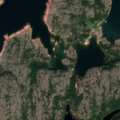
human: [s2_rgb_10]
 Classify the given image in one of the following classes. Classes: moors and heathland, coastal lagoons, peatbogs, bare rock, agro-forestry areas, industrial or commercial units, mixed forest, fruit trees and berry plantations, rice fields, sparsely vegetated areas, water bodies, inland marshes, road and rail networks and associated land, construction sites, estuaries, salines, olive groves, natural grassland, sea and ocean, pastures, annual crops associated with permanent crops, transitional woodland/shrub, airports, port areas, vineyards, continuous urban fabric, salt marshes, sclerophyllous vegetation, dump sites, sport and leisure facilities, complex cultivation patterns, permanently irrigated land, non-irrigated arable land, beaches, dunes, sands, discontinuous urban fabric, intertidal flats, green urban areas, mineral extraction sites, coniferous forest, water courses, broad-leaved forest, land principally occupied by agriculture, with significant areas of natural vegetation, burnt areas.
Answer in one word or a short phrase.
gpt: mixed forest, bare rock, sea and ocean